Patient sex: M
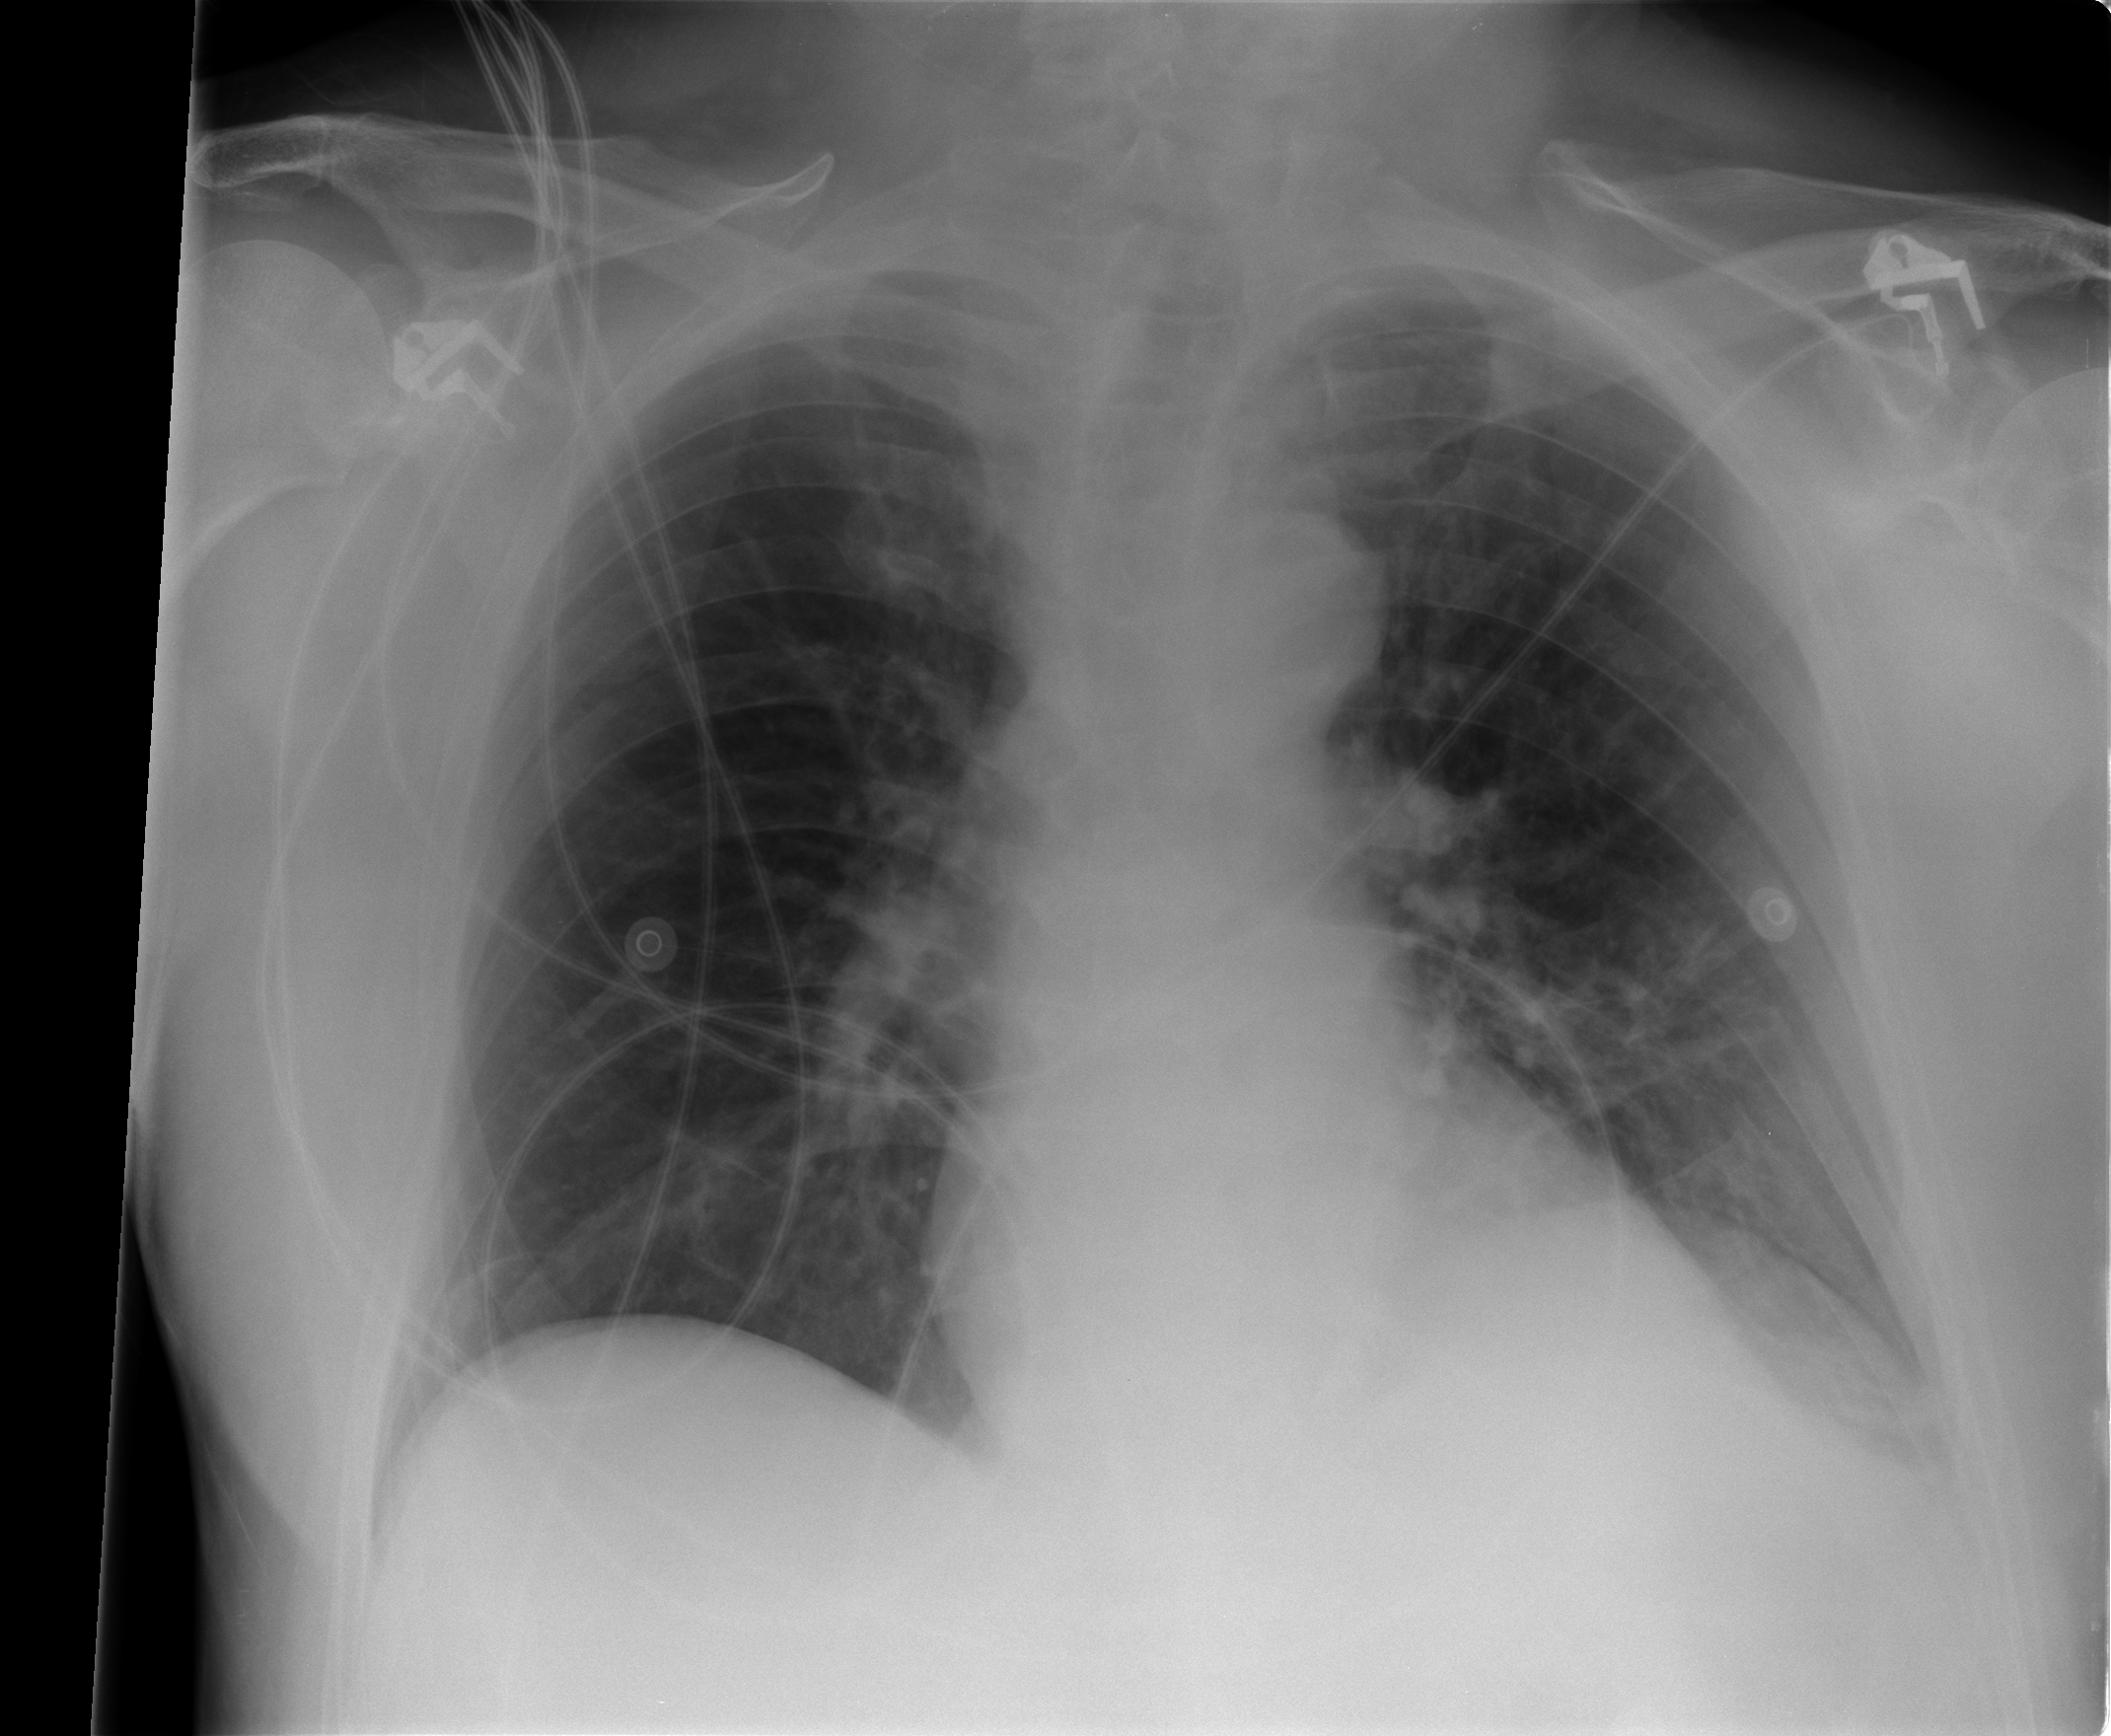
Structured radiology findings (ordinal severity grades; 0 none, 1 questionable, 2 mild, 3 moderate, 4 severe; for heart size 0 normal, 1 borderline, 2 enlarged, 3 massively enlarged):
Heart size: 0
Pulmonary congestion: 0
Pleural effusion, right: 0
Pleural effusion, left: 0
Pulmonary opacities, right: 0
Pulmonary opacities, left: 0
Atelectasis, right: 0
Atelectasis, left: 2